A spectrogram of one vibration snapshot from a rotating-machine test bench is shown (time on one axis, frequency on the other). What is the most likely rotor condition (normal, misalignment, unbalance, looseness)?
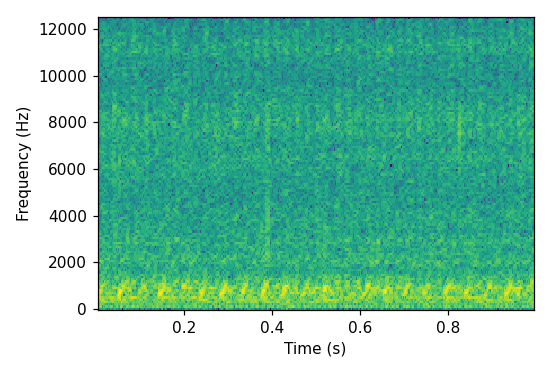
Answer: misalignment